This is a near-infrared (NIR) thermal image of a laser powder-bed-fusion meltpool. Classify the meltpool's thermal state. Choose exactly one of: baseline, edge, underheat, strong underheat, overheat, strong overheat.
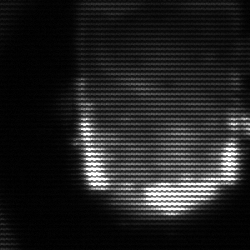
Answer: baseline